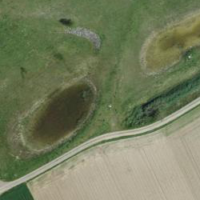
EUNIS habitat code: 25
Species observed at this site:
Calliptamus italicus
Pseudochorthippus parallelus
Chorthippus brunneus
Gryllus campestris
Centaurium pulchellum